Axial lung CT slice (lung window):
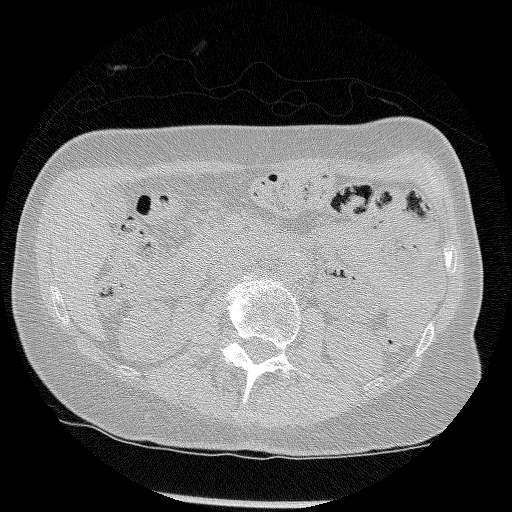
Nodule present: no